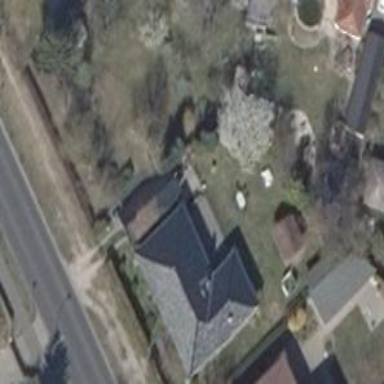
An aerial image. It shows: Detached building.